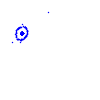
Particle: pion